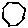
Label: hexagon